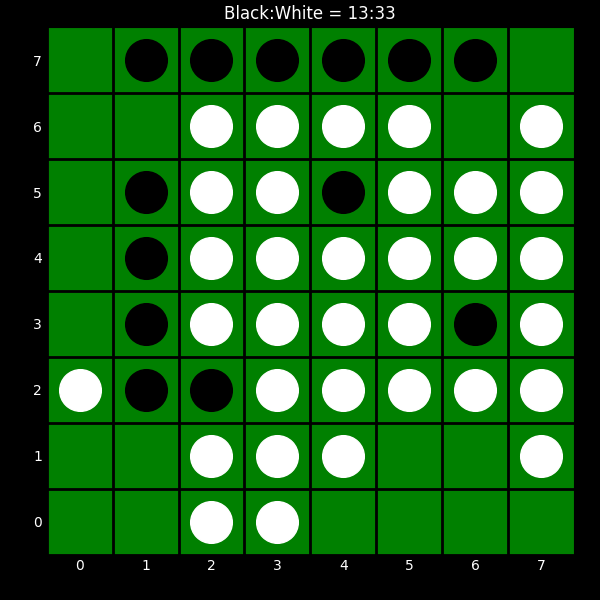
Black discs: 13
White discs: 33